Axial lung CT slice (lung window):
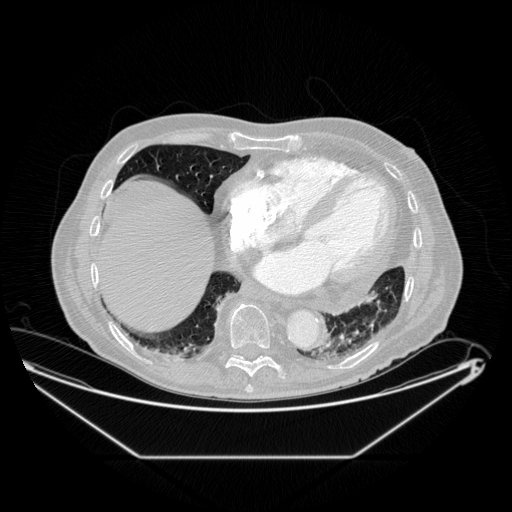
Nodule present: no